Aerial crown-view tile of a tropical tree (Barro Colorado Island, Panama), acquired 20250715:
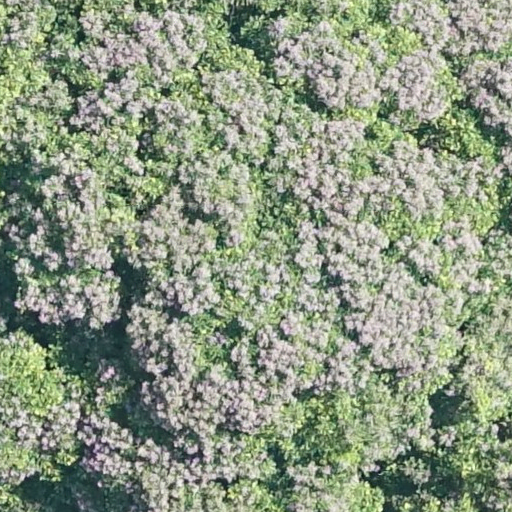
Species: Dipteryx oleifera
GBIF accepted scientific name: Dipteryx oleifera
Crown area: 730.278 m²